Brain MRI, t2w sequence, axial 2D slice.
Patient: age 35, sex F, weight 95 kg, height 1.95 m
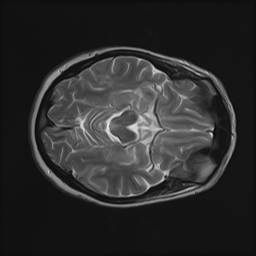